Interaction volume radius: 5 \u00c5
Interaction volume height: 35 \u00c5
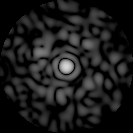
Disorder parameter: 0.8387